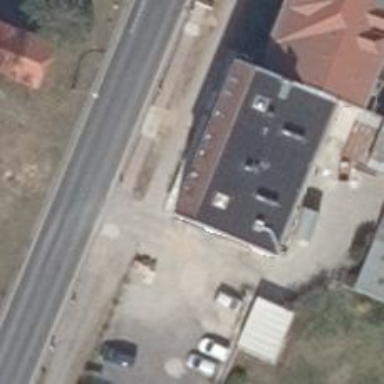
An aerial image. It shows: Fast food establishment.